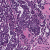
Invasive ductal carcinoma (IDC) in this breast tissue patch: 1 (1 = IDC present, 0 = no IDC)